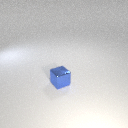
small blue metal cube